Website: apple
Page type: account-selection
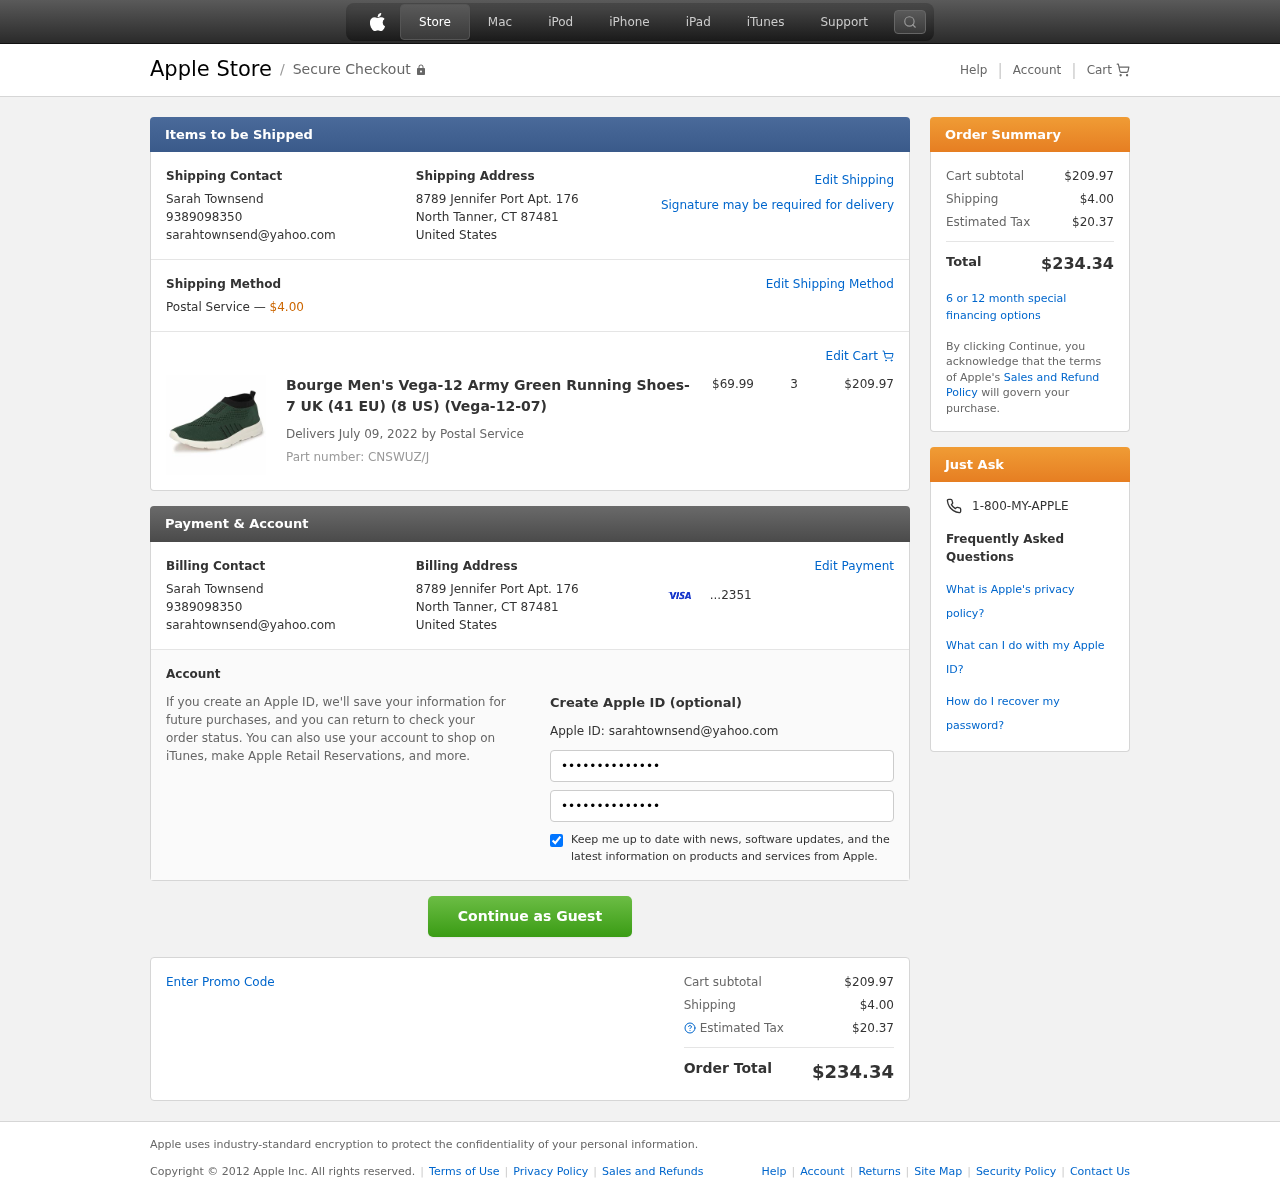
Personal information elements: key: PII_CARD_LAST4
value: ...2351
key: PII_CITY_STATE_ZIP
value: North Tanner, CT 87481
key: PII_COUNTRY
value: United States
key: PII_EMAIL
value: sarahtownsend@yahoo.com
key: PII_FULLNAME
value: Sarah Townsend
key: PII_PHONE
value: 9389098350
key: PII_STREET
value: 8789 Jennifer Port Apt. 176
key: PII_FIRSTNAME
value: Sarah
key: PII_LASTNAME
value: Townsend
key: PII_FULLNAME2
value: Sarah Townsend
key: PII_FULLNAME3
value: Sarah Townsend
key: PII_FIRSTNAME2
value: Sarah
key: PII_FIRSTNAME3
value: Sarah
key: PII_LASTNAME2
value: Townsend
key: PII_LASTNAME3
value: Townsend
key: PII_FIRSTNAME_DERIVED
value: Sarah
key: PII_LASTNAME_DERIVED
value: Townsend
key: PII_FULLNAME_DERIVED
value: Sarah Townsend
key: PII_NAME_FULL_DERIVED
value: Sarah Townsend
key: PII_PHONE_LINE
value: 8350
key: PII_PHONE_SUFFIX
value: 8350
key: PII_PHONE2
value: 9389098350
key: PII_PHONE3
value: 9389098350
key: PII_PHONE_NUMERIC
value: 9389098350
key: PII_PHONE_LINE_NUMERIC
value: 8350
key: PII_PHONE_SUFFIX_NUMERIC
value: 8350
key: PII_PHONE2_NUMERIC
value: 9389098350
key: PII_PHONE3_NUMERIC
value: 9389098350
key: PII_PHONE_DIGITS
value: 9389098350
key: PII_PHONE_LAST4
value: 8350
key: PII_EMAIL2
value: sarahtownsend@yahoo.com
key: PII_EMAIL3
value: sarahtownsend@yahoo.com
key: PII_CITY
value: North Tanner
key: PII_STATE_ABBR
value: CT
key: PII_POSTCODE
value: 87481
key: PII_POSTCODE_FULL
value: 87481
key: PII_CITY_STATE
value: North Tanner, CT
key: PII_POSTCODE_NUMERIC
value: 87481
Product elements: key: PRODUCT1_NAME
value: Bourge Men's Vega-12 Army Green Running Shoes-7 UK (41 EU) (8 US) (Vega-12-07)
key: PRODUCT1_PRICE
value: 69.99
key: PRODUCT1_QUANTITY
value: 3
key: PRODUCT_PART_NUMBER
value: Part number: CNSWUZ/J
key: PRODUCT_TOTAL
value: $209.97
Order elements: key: ORDER_SHIPPING_COST
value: $4.00
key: ORDER_DELIVERY_DATE
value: Delivers July 09, 2022 by Postal Service
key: ORDER_SUBTOTAL
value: $209.97
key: ORDER_TAX
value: $20.37
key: ORDER_TOTAL
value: $234.34